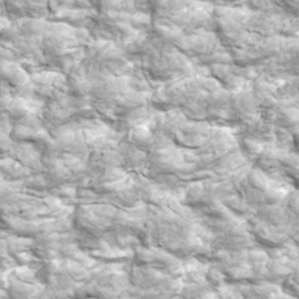
Label: non_frost